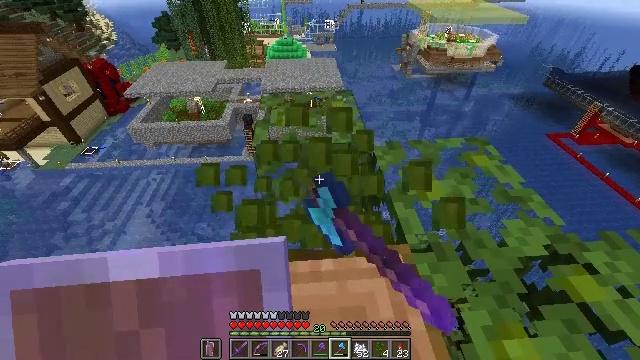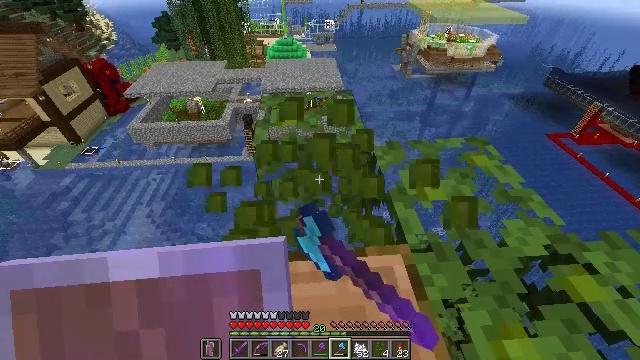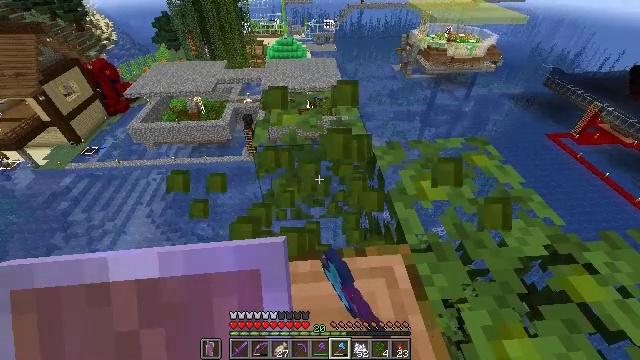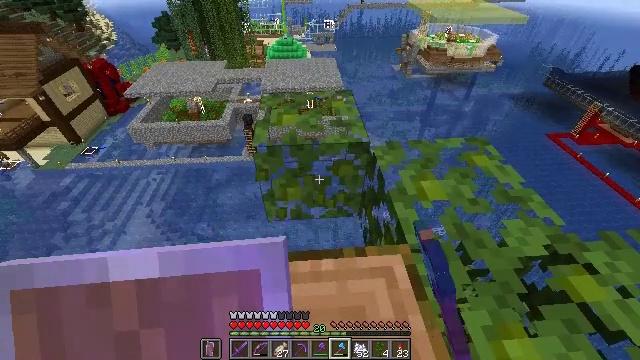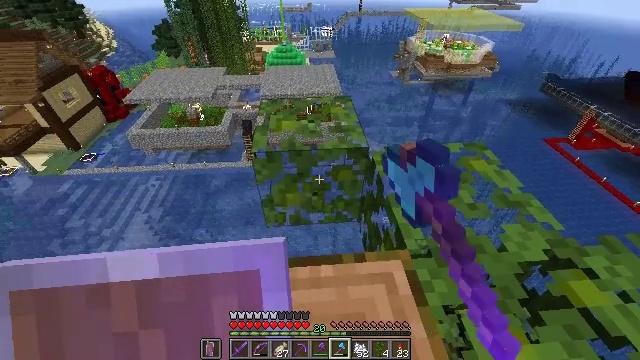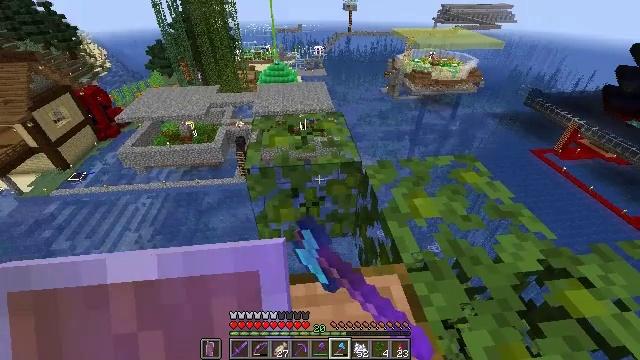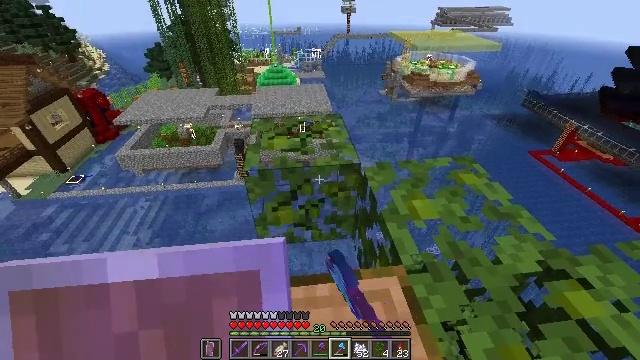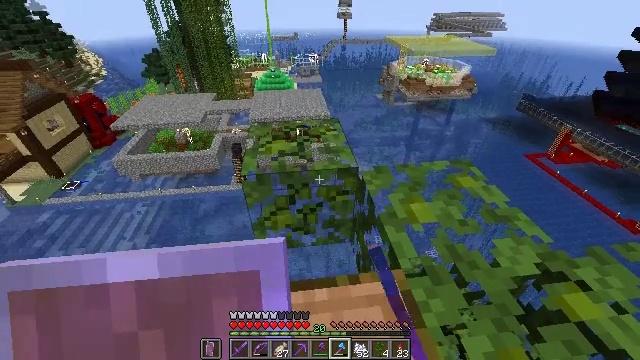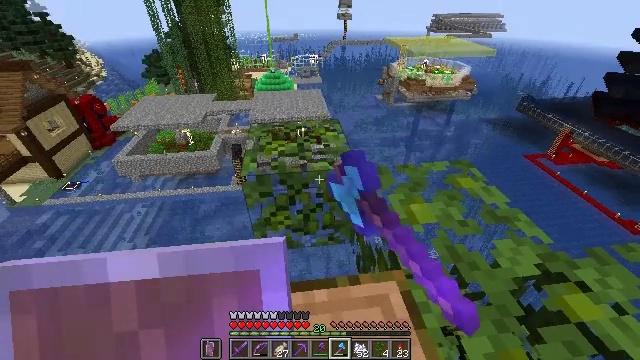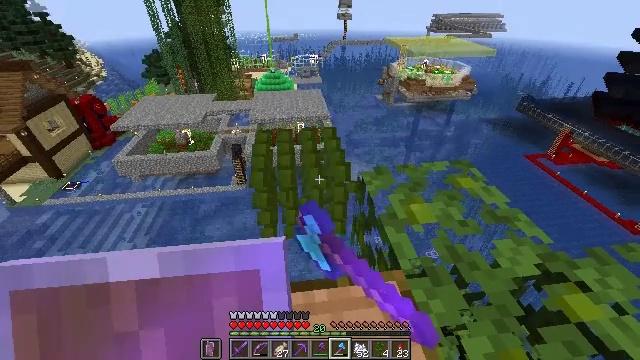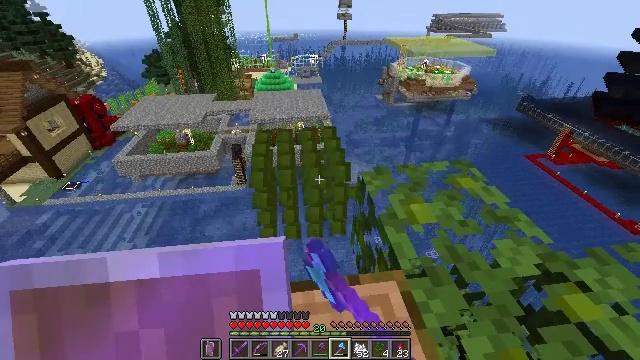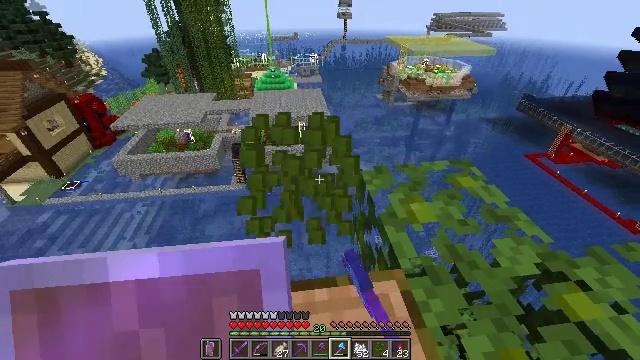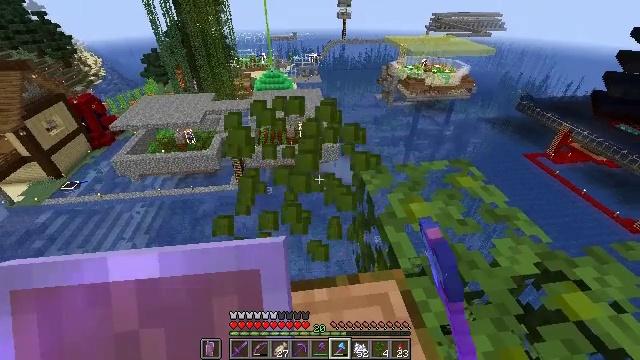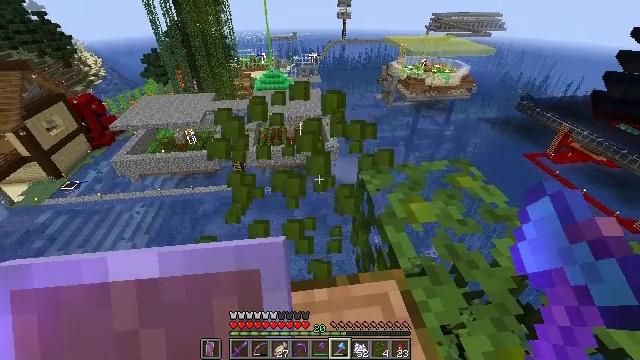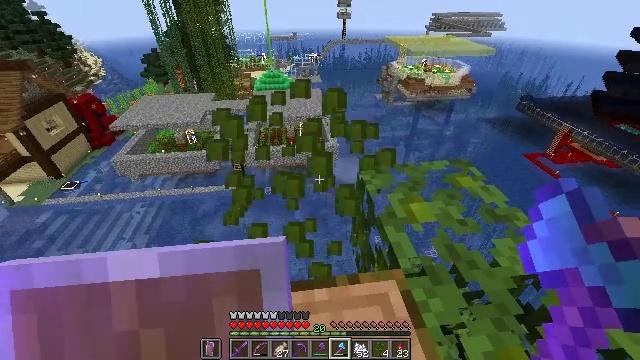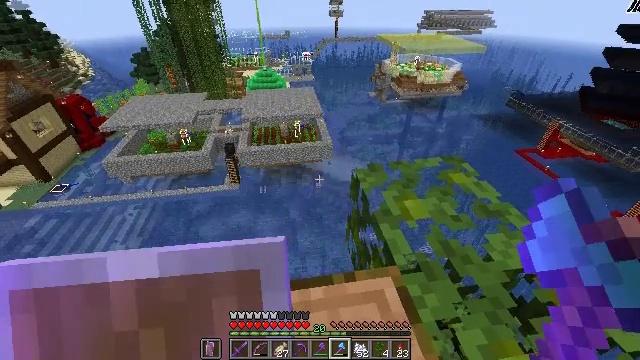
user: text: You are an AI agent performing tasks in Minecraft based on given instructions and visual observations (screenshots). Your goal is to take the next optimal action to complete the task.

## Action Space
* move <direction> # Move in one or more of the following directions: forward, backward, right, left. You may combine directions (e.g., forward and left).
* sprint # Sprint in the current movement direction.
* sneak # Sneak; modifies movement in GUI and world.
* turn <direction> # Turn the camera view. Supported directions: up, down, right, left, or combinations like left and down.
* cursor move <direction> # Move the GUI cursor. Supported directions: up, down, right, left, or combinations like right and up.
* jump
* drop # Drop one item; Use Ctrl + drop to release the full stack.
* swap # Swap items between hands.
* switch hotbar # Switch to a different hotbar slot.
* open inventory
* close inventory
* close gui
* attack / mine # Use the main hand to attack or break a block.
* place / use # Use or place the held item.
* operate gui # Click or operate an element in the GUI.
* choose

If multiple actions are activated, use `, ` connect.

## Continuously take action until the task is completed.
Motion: motion action
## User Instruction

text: Break the jungle leaves with your hand or shears.
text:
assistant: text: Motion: sneak, attack / mine
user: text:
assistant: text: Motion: sneak, attack / mine
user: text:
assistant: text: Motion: sneak, attack / mine
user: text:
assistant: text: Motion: sneak, turn up, attack / mine
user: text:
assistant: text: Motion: sneak, turn right and up, attack / mine
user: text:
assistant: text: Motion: sneak, attack / mine
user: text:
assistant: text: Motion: sneak, attack / mine
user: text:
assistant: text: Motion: sneak, attack / mine
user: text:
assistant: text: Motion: sneak, attack / mine
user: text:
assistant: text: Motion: sneak, attack / mine
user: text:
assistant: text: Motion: sneak, attack / mine
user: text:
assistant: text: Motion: sneak, attack / mine
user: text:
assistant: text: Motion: sneak, attack / mine
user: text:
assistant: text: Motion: sneak, attack / mine
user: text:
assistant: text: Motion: sneak, turn right, attack / mine
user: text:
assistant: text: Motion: sneak, turn right and down, attack / mine
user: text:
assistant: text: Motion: sneak, turn right, attack / mine
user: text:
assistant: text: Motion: sneak, attack / mine
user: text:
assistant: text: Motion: sneak, attack / mine
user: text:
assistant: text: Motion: sneak, attack / mine
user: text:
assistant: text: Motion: sneak, attack / mine
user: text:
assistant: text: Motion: sneak, attack / mine
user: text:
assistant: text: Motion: sneak, attack / mine
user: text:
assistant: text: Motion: sneak, attack / mine
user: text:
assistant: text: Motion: sneak, attack / mine
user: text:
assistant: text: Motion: sneak, attack / mine
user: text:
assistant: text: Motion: sneak, attack / mine
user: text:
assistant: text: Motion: sneak, attack / mine
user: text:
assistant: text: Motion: sneak, turn right, attack / mine
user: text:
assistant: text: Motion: sneak, turn right and down, attack / mine